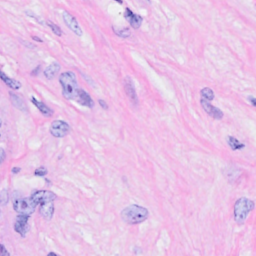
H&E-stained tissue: Breast